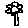
Label: flower